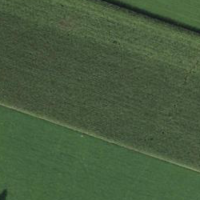
EUNIS habitat code: 24
Species observed at this site:
Aglais urticae